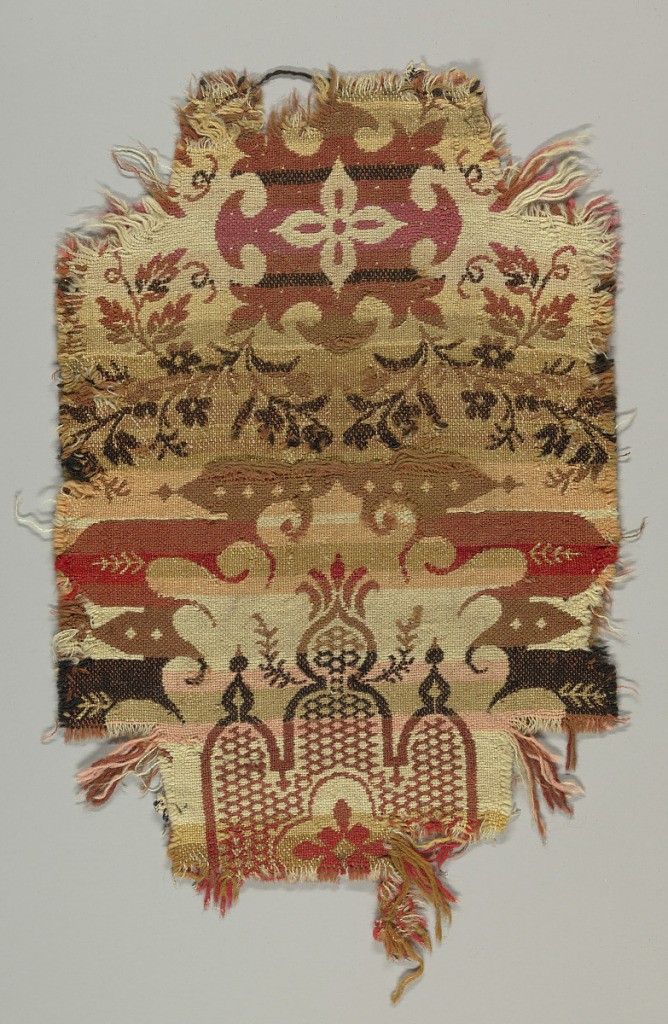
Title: Carpet fragment
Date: mid-19th century
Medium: wool Technique: double cloth
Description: Carpet fragment showing a partial design of vaguely Islamic medallions with framing leaves and stems. In shades of beige, tan, brown, red, pink and black.